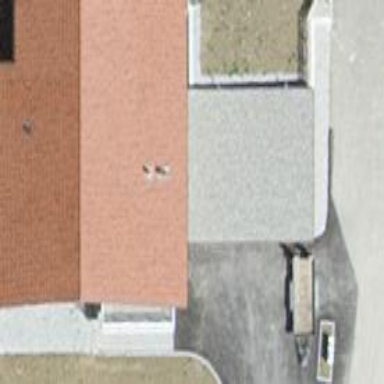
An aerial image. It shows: Simple house.